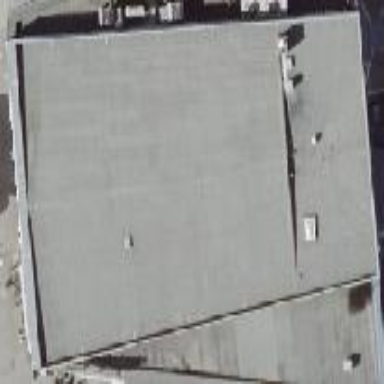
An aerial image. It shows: Part of building.